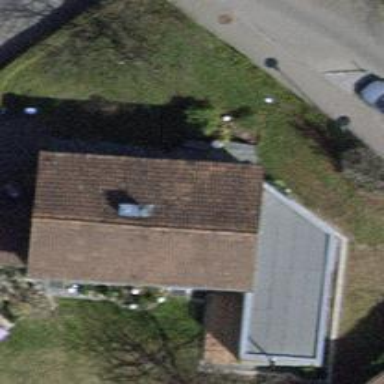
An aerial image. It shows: Detached building.